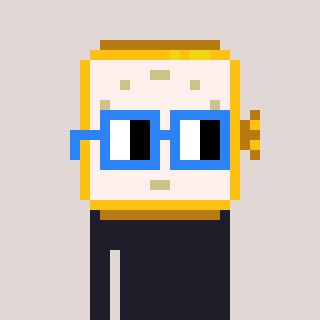
a pixel art character with square blue glasses, a watch-shaped head and a orange-colored body on a warm background